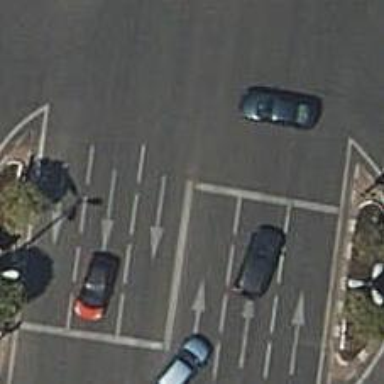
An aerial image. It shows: Road with traffic signals.